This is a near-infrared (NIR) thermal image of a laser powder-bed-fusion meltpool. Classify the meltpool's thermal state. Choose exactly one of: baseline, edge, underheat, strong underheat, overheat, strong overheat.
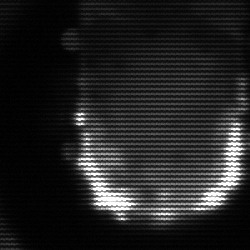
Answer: baseline